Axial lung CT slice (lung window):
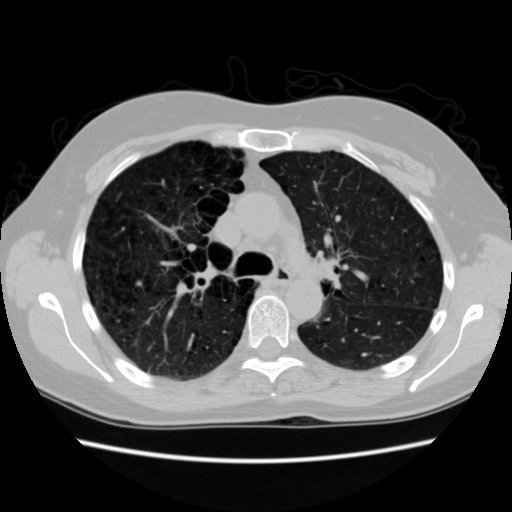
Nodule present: no